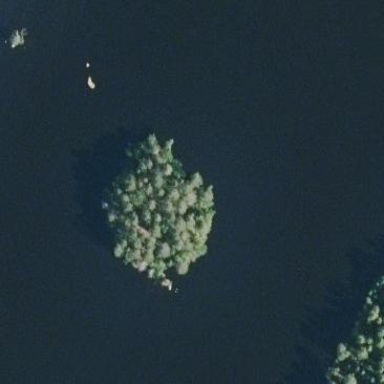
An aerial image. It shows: Image showing island.